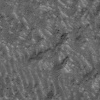
Atmospheric dust classification: not_dusty